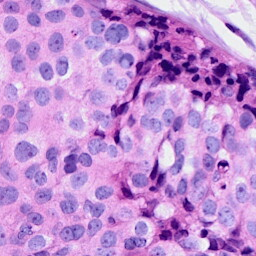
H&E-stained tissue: Breast